Field crop: maize
Growth stage: 2
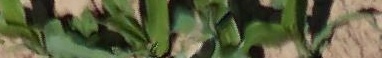
Species: maize